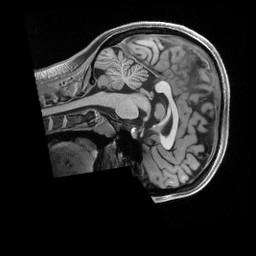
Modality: T1w
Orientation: sagittal
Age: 26
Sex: female
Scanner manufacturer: siemens
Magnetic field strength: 3 T
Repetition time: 2.5 s
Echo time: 0.00296 s